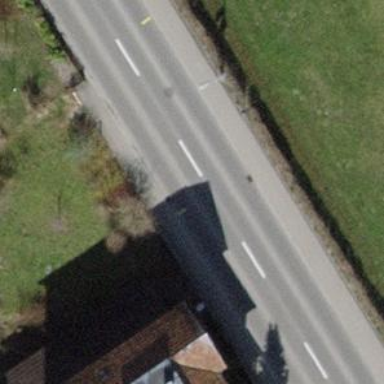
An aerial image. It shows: Bus stop with platform for public transport.